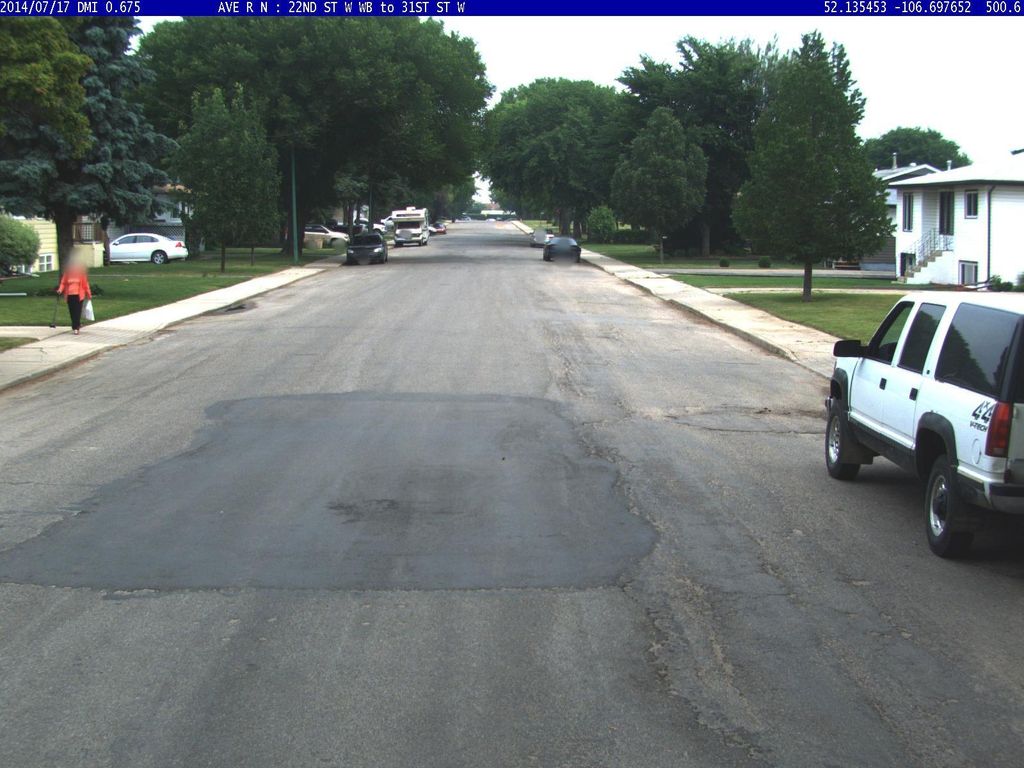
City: saskatoon